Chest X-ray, PA view. Patient: 52 years old, sex M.
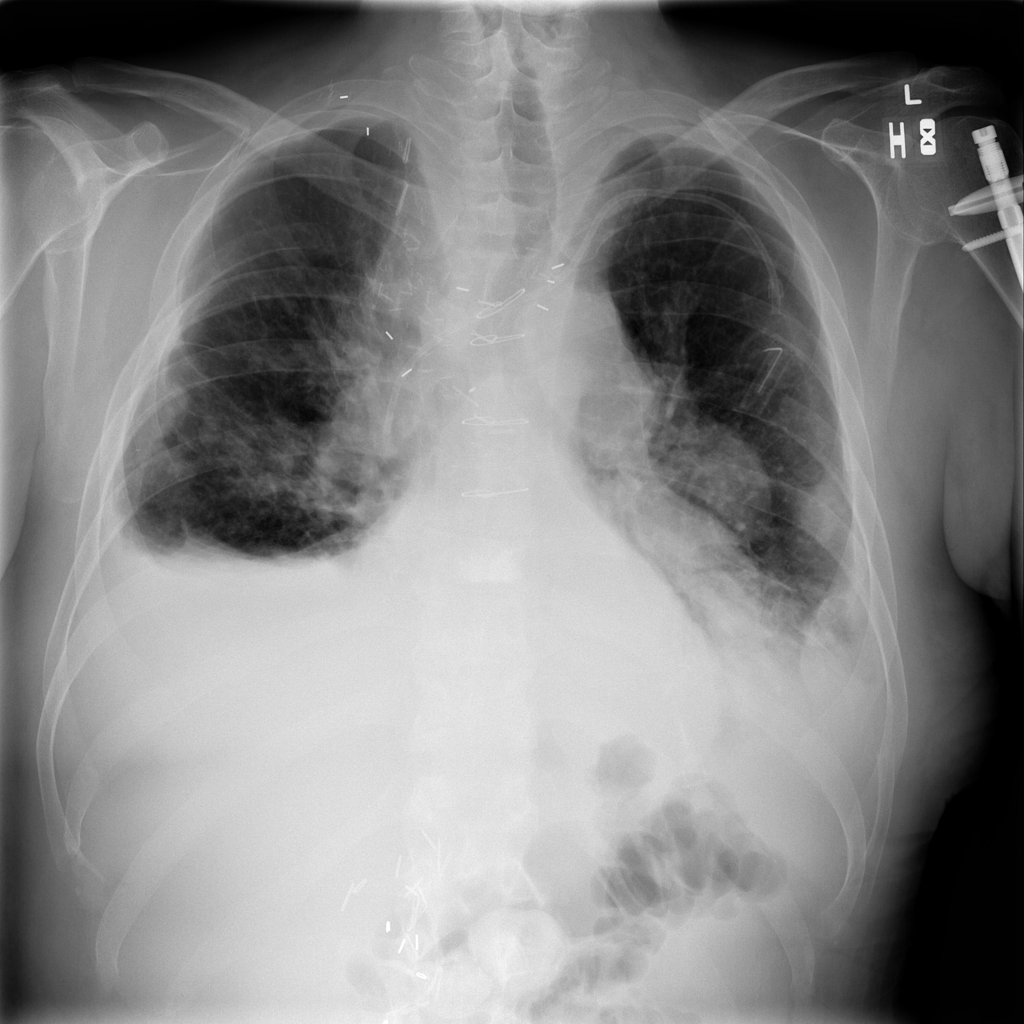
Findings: Atelectasis, Effusion, Infiltration, Mass